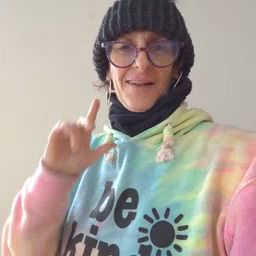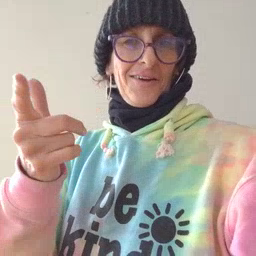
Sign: later